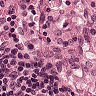
Metastatic tissue present: no